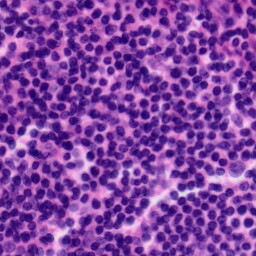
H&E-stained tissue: Tonsil